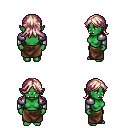
a pixel art fantasy rpg character, female body template, orc, green skin, steel arm armor, robe skirt, white blonde loose hair, four views (front, back, left, right), 2x2 character sprite sheet, small pixel art, hard edges, no anti-aliasing